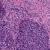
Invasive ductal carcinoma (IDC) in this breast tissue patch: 1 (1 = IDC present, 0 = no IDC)